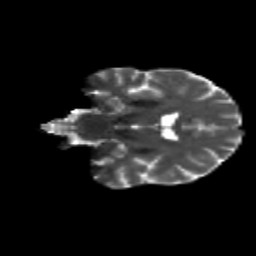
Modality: T2w
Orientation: coronal
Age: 60
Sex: male
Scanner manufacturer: siemens
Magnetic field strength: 3 T
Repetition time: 4.71 s
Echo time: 0.0906 s